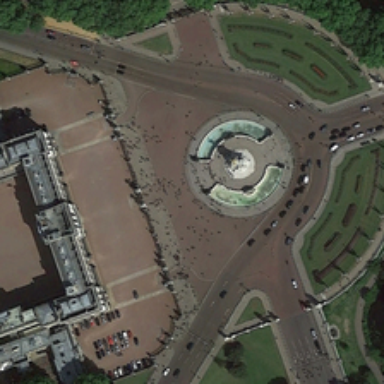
A building and many green trees are around a square with many people .